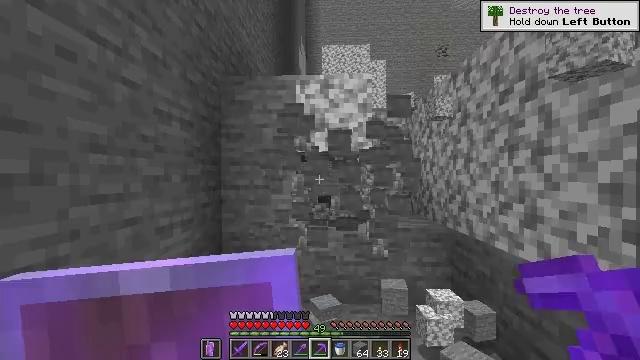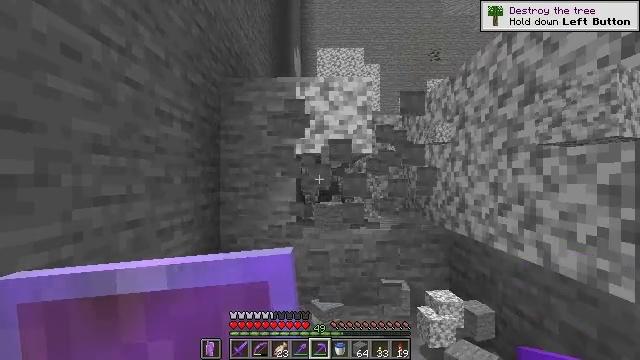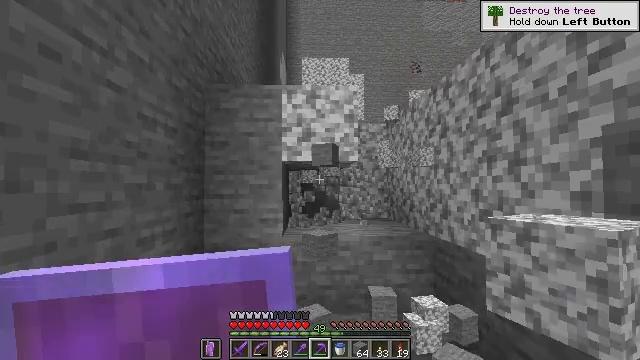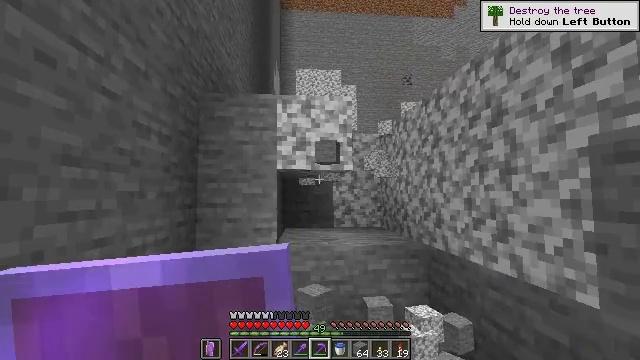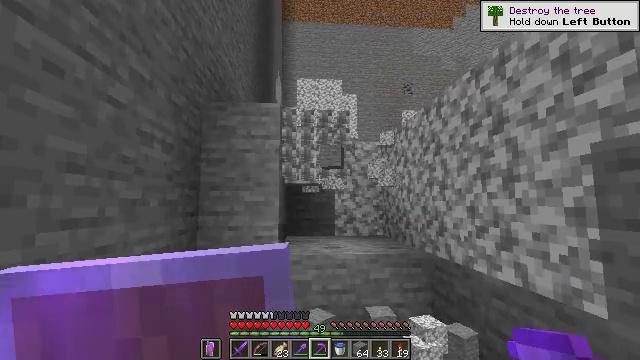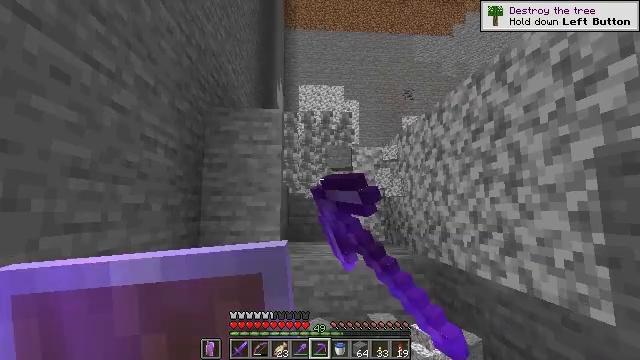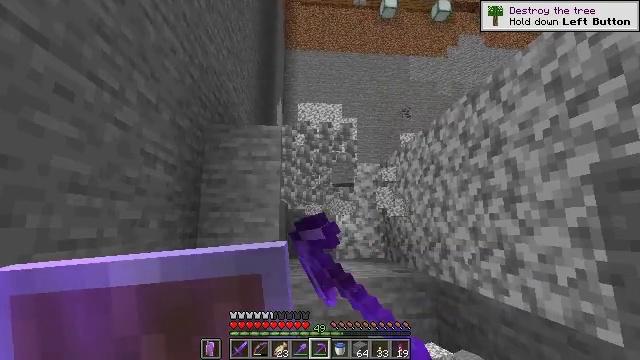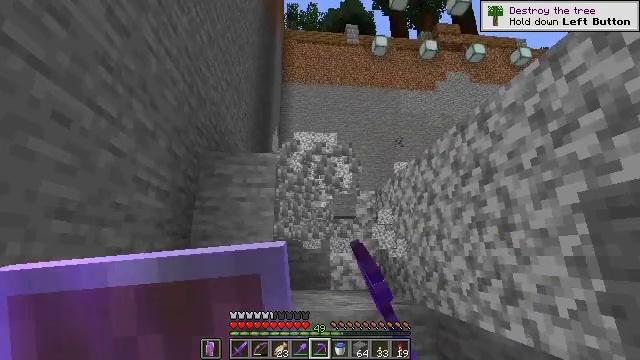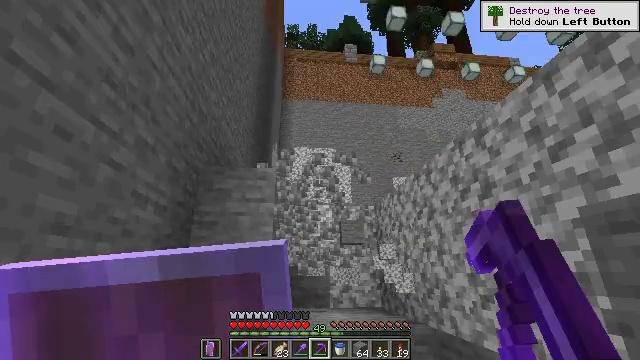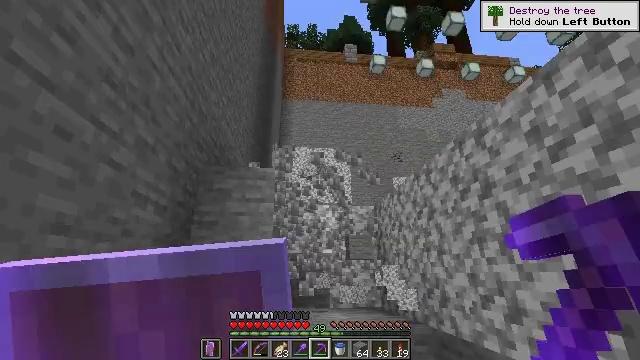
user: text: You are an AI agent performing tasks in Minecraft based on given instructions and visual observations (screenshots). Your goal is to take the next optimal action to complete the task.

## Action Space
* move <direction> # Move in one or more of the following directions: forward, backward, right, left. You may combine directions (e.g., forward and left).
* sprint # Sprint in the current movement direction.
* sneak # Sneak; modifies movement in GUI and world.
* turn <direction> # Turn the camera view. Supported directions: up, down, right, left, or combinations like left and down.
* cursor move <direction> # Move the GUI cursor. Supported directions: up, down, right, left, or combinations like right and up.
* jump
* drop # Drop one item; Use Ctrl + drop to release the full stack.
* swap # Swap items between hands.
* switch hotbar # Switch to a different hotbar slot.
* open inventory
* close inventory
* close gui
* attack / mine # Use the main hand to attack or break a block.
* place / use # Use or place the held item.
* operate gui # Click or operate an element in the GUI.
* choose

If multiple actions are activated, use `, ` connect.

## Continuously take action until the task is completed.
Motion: motion action
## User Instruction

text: Collect diorite
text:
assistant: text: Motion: turn right, attack / mine
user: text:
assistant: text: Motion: turn right and up, attack / mine
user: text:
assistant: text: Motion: turn right and up, attack / mine
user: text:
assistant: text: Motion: turn up, attack / mine
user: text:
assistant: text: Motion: turn up, attack / mine
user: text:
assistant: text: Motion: turn up, attack / mine
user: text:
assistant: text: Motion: turn right and up, attack / mine
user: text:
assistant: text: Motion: turn up, attack / mine
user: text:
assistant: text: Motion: attack / mine
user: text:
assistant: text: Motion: attack / mine